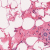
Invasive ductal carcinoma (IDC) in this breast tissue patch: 0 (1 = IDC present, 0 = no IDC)